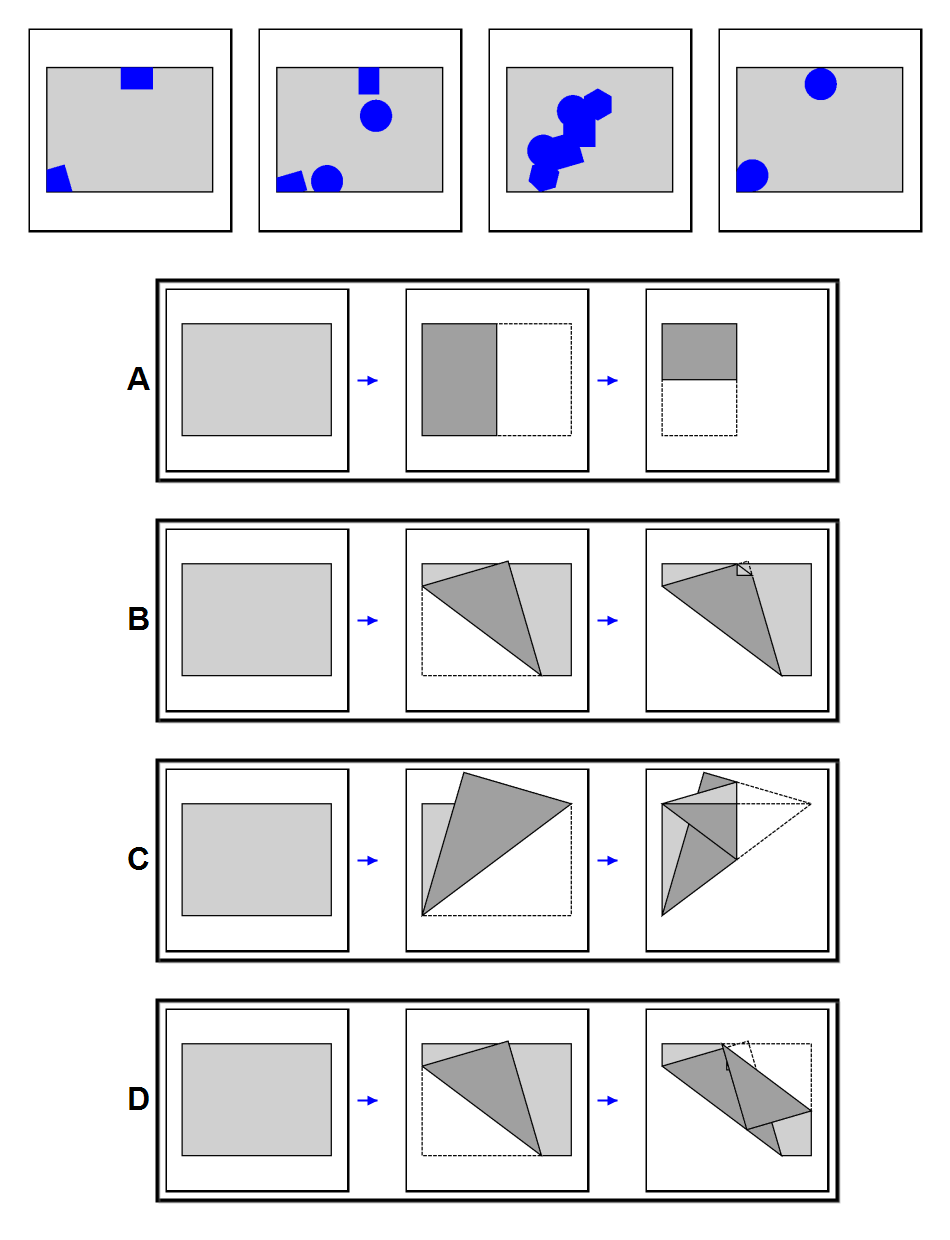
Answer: B